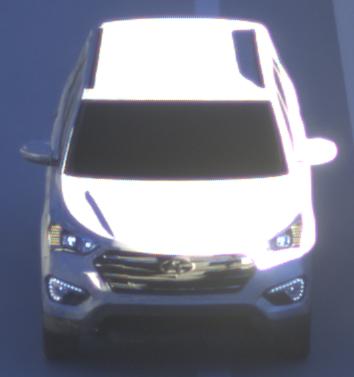
Make: Hyundai
Model: Santa Fe 2.4 GDI
Detailed model: Santa Fe (DM)
Model produced from: 2017/08
Model produced until: 2018/01
Doors: 5
Color: white
Road condition: dry road
Daytime: sunrise or sunset
Contrast: high contrast